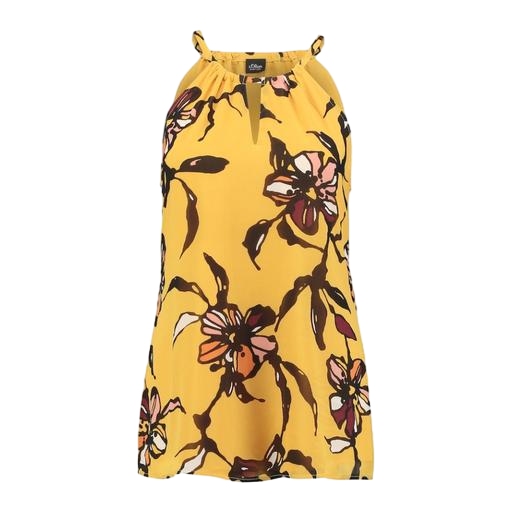
yellow floral-print top, yellow floral strappy v-neck top, multicolor floral-print t-shirt only macy, white background